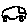
Label: car